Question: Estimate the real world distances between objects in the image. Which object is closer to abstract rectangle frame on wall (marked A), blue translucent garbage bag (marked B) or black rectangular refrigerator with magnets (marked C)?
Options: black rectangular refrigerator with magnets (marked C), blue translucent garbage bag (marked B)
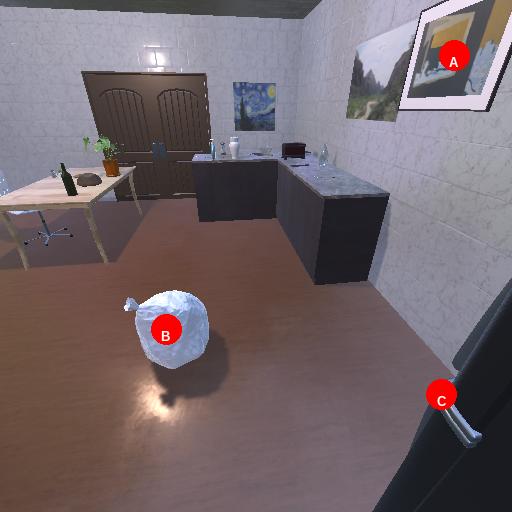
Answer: black rectangular refrigerator with magnets (marked C)